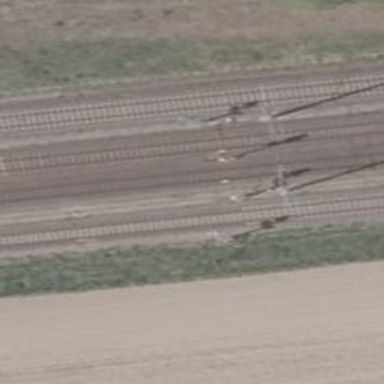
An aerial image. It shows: Railway signal.